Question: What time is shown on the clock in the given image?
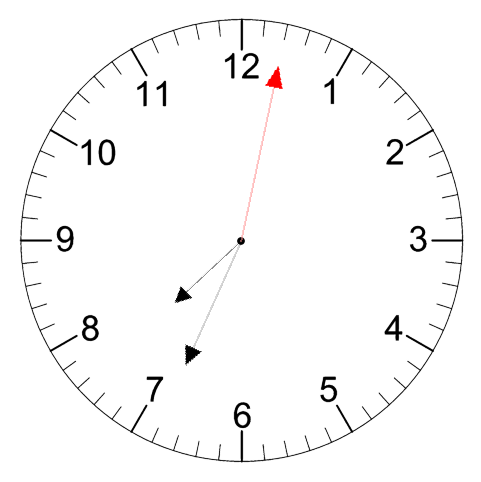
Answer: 07:34:02